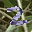
Label: 2